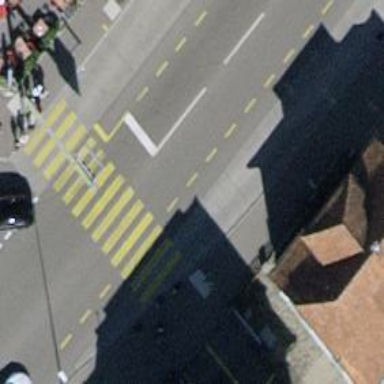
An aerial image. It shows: Road with traffic signals.